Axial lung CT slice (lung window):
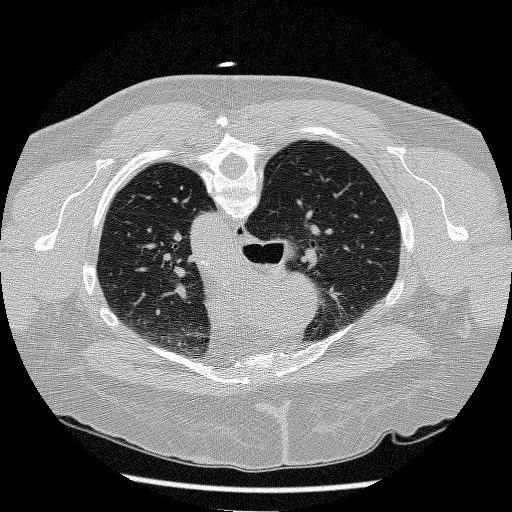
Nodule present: no